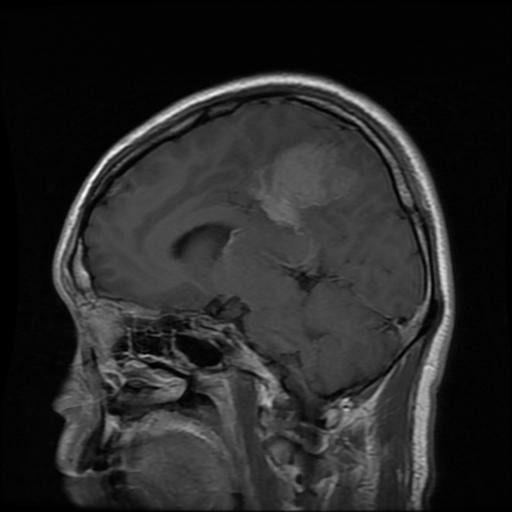
Label: meningioma